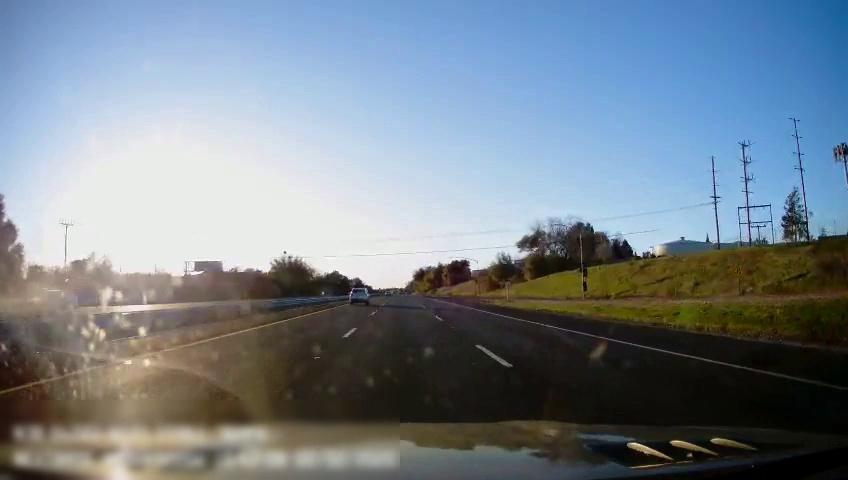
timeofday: Day
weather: Cloudy
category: Drivable Space
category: Drivable Space
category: Vehicles | Truck
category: Vehicles | SUV
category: Lanes | Alternate Lane
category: Lanes | Current Lane
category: Lanes | Current Lane
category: Lanes | Alternate Lane
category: Traffic | Signs